Question: hi to you all i got my code here which i think is right and which is supposed to work fine but it doesn't.i have a radio button group and a checkbox.each of the radio button has a value which will be used as an amount and the checkbox is there only to enable the textbox that will allow the users to enter the amount they want.i made it possible to enable the textbox by checking if it has been checked first.i want to disable the radio group while the checkbox is enabled.
here is a screenshot of what my page actually looks like

here is my html
'''
<label class="radio-inline" style="margin-left:15%;" >
<input type="radio" id="amount_suggest_1" name="montantdon" value="50 000" onFocus="this.blur()" >
50 000</label>
<label class="radio-inline"><input type="radio" id="amount_suggest_2" name="montantdon" value="25 000" onfocus="this.blur()" >25 000</label>
<label class="radio-inline"><input type="radio" id="amount_suggest_3" name="montantdon" value="10000" onfocus="this.blur()" >10 000</label>
<label class="radio-inline"><input type="radio" id="amount_suggest_4" name="montantdon" value="5000" onfocus="this.blur()" >5000</label>
<label class="radio-inline lastradio"><input type="radio" id="amount_suggest_5" name="montantdon" value="1000" onfocus="this.blur()" checked>1 000</label>
'''
'''
<div class="row" style="padding-left:20px;">
<div class="col-xs-12 col-sm-6 col-md-6 col-lg-5" style="width:200px;width:200px;margin:auto;margin-top:2%;">
<div class="input-group input-group-amount" >
<label class=""><input type="checkbox" name="autresdon" id="autresdon" />&nbsp;Autres</label>
<div style="display:inline-block;vertical-align:top;"><input type="text" style="width:50px;" name="amountentered" id="amountentered" disabled /></div>
<div style="display:inline-block;vertical-align:top;">
<div class="input-group-btn" style="position:relative;">
<button type="button" class="btn btn-default btn-lg dropdown-toggle currency-current" data-toggle="dropdown"><span class="currency" id="currency">EUR-EUR</span> <span class="caret"></span></button>
'''
and here is my jquery code
'''
$('#autresdon').click(function(){//on click the checkbox
if($('#autresdon').is(':checked'))
{
$('#amountentered').prop("disabled",false);//enables textbox
}
else
{
$('#amountentered').prop("disabled",true);//on unset checkbox disable textbox
}
});
//disabling radio group by using their class as selector
$('.montantdon ').click(function(){
if($('#autresdon').is(':checked'))
{
$('#autresdon').prop("checked",false);
}
});
'''
i dont want both data(value of the radios and amount entered manually) to be posted.how can i solve this issue? thanks
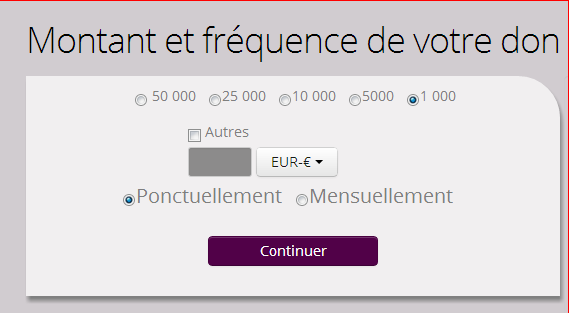
Answer: If I understand the question correctly, I'd suggest:
'''
// binds the change-handler:
$('#autresdon').change(function(){
// sets the 'disabled' property to false (if the 'this' is checked, true if not):
$('.radio-inline').prop('disabled', !this.checked);
// triggers the change event (so the disabled property is set on page-load:
}).change();
'''
Incidentally, with JavaScript (and in jQuery, in which it becomes entirely unnecessary) from in-line/obtrusive JavaScript. using 'onFocus'/'onfocus', 'onchange', 'onclick' etc makes for a maintenance nightmare and creates some terribly (and, again, unnecessarily) HTML.
References:
- <URL>